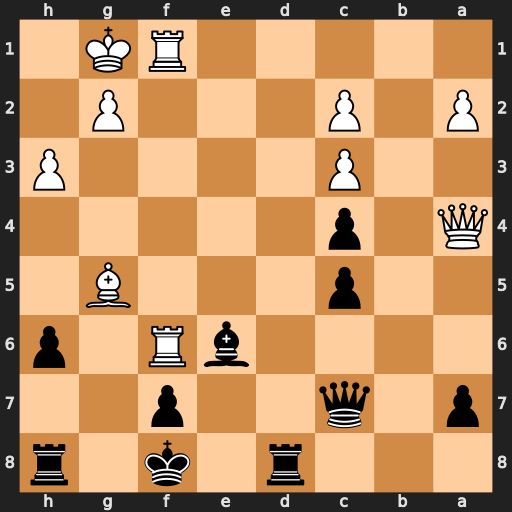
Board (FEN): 3r1k1r/p1q2p2/4bR1p/2p3B1/Q1p5/2P4P/P1P3P1/5RK1
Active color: b
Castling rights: -
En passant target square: -
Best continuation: hxg5 Rxe6 Rxh3